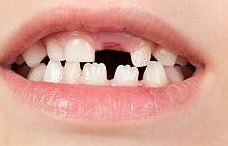
Condition: hypodontia